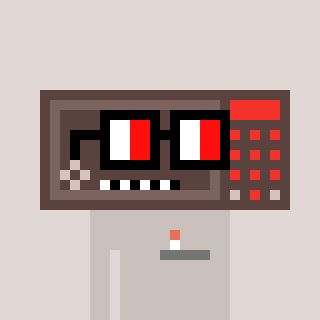
a pixel art character with square glasses with black frames and red eyes, a wallsafe-shaped head and a foggrey-colored body on a warm background